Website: home-depot
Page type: payment
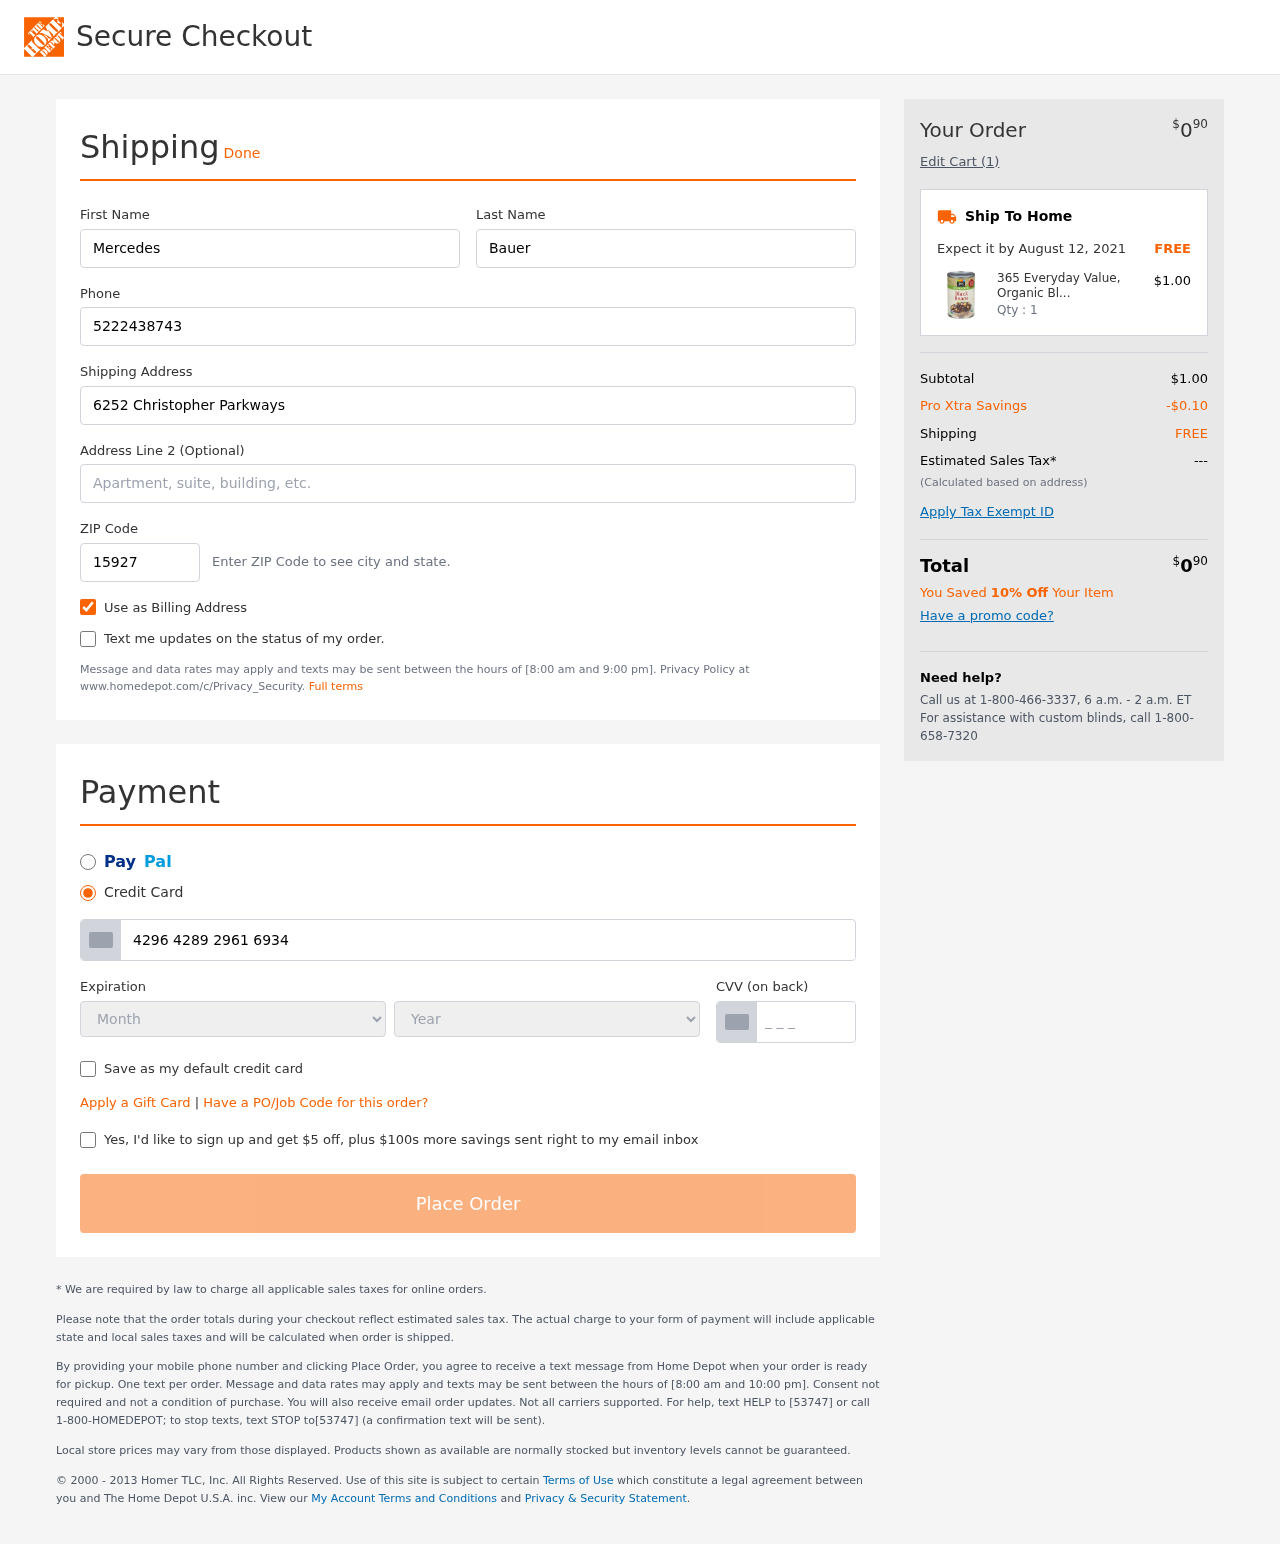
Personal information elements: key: PII_CARD_CVV
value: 289
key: PII_CARD_EXPIRY_MONTH
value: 11
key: PII_CARD_EXPIRY_YEAR
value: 28
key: PII_CARD_NUMBER
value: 4296 4289 2961 6934
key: PII_FIRSTNAME
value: Mercedes
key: PII_LASTNAME
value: Bauer
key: PII_PHONE
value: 5222438743
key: PII_POSTCODE
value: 15927
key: PII_STREET
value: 6252 Christopher Parkways
Product elements: key: PRODUCT1_NAME
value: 365 Everyday Value, Organic Black Beans, 15 oz
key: PRODUCT1_PRICE
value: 1
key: PRODUCT1_QUANTITY
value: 1
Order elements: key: ORDER_TOTAL
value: $090
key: ORDER_NUM_ITEMS
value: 1
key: ORDER_DELIVERY_DATE
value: August 12, 2021
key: ORDER_SUBTOTAL
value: $1.00
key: ORDER_DISCOUNT
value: -$0.10
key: ORDER_SHIPPING_COST
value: FREE